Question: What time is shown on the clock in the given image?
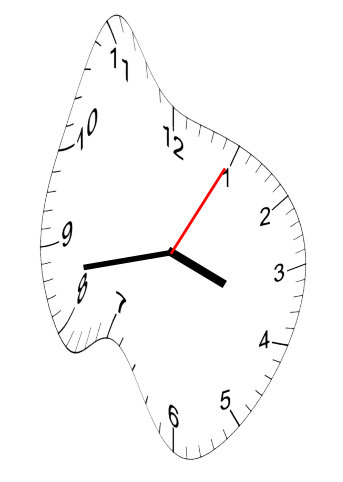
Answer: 03:43:05